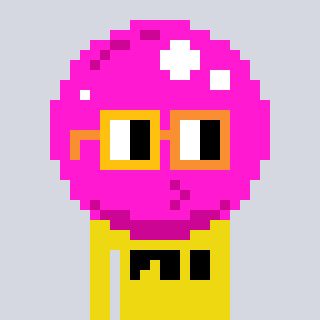
a pixel art character with square yellow and orange glasses, a bubblegum-shaped head and a yellow-colored body on a cool background